Field crop: maize
Growth stage: 2
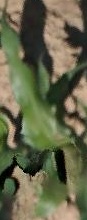
Species: maize